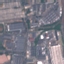
Land use / land cover class: Industrial